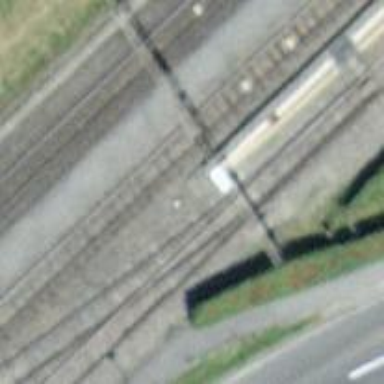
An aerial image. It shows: Narrow gauge railway siding with one track. The railway line is electrified with contact line.